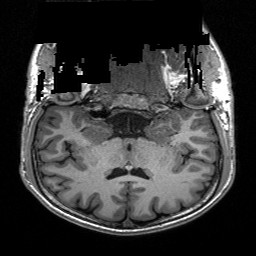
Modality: T1w
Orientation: sagittal
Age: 18
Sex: male
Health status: healthy
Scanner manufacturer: siemens
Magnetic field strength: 3 T
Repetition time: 3.2 s